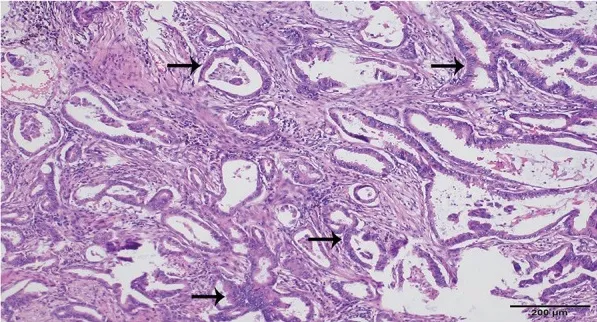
Histopathology of lung and urethra cancer. (A) Primary adenocarcinoma of lung (Hematoxylin and Eosin, original magnification x 100).
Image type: pathology (h&e)